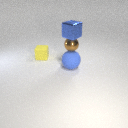
small brown metal sphere above large blue rubber sphere